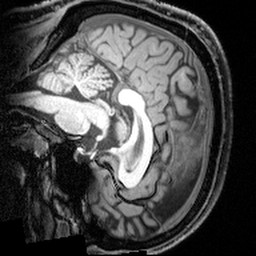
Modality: T1w
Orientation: sagittal
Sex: male
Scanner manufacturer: siemens
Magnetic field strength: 3 T
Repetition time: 1.9 s
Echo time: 0.00397 s